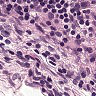
Metastatic tissue present: no